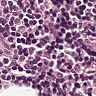
Metastatic tissue present: no